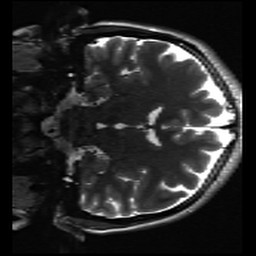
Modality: inplaneT2
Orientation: coronal